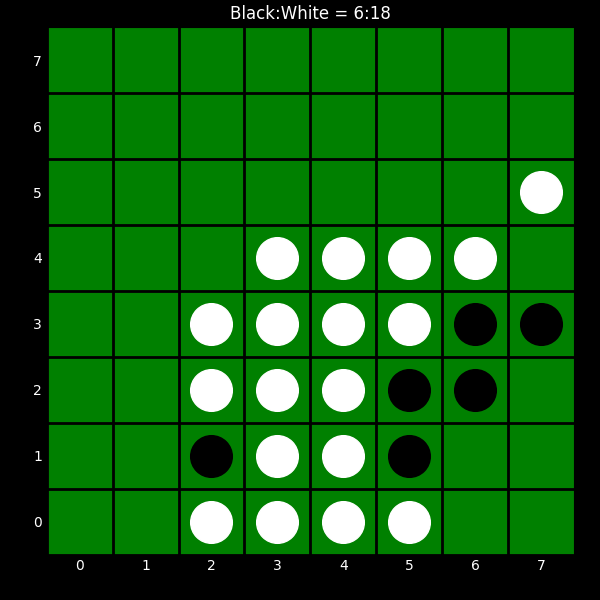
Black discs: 6
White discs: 18